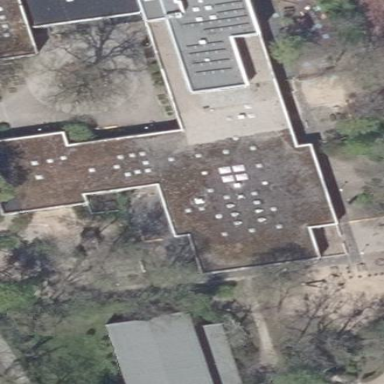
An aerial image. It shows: Kindergarten.